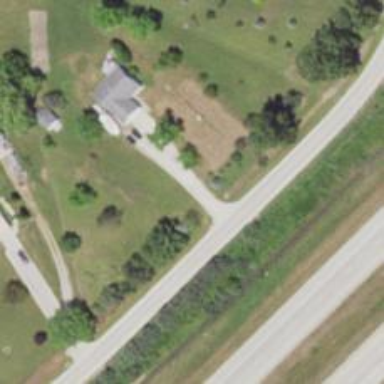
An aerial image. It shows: Driveway leading to service road.